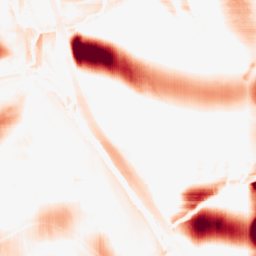
Category: morphological
Decomposition family: rolling_ball
Decomposition parameters: radius: 25
Upsampling method: bicubic
Upsampling parameters: scale: 4
Upsampling scale: 4